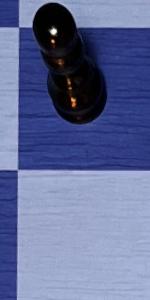
Label: Empty